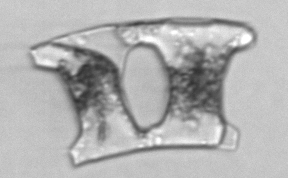
Label: Eucampia